This plot shows a bearing's acceleration signal over time (raw waveform). Classify the bearing condition as one of: normal, inner_race, outer_race, ball.
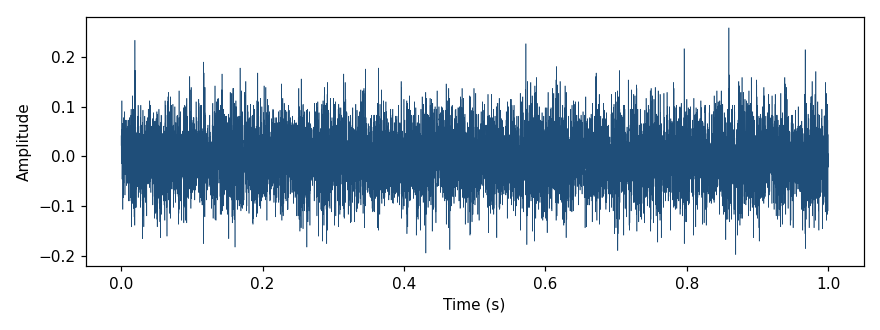
Answer: normal